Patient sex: F
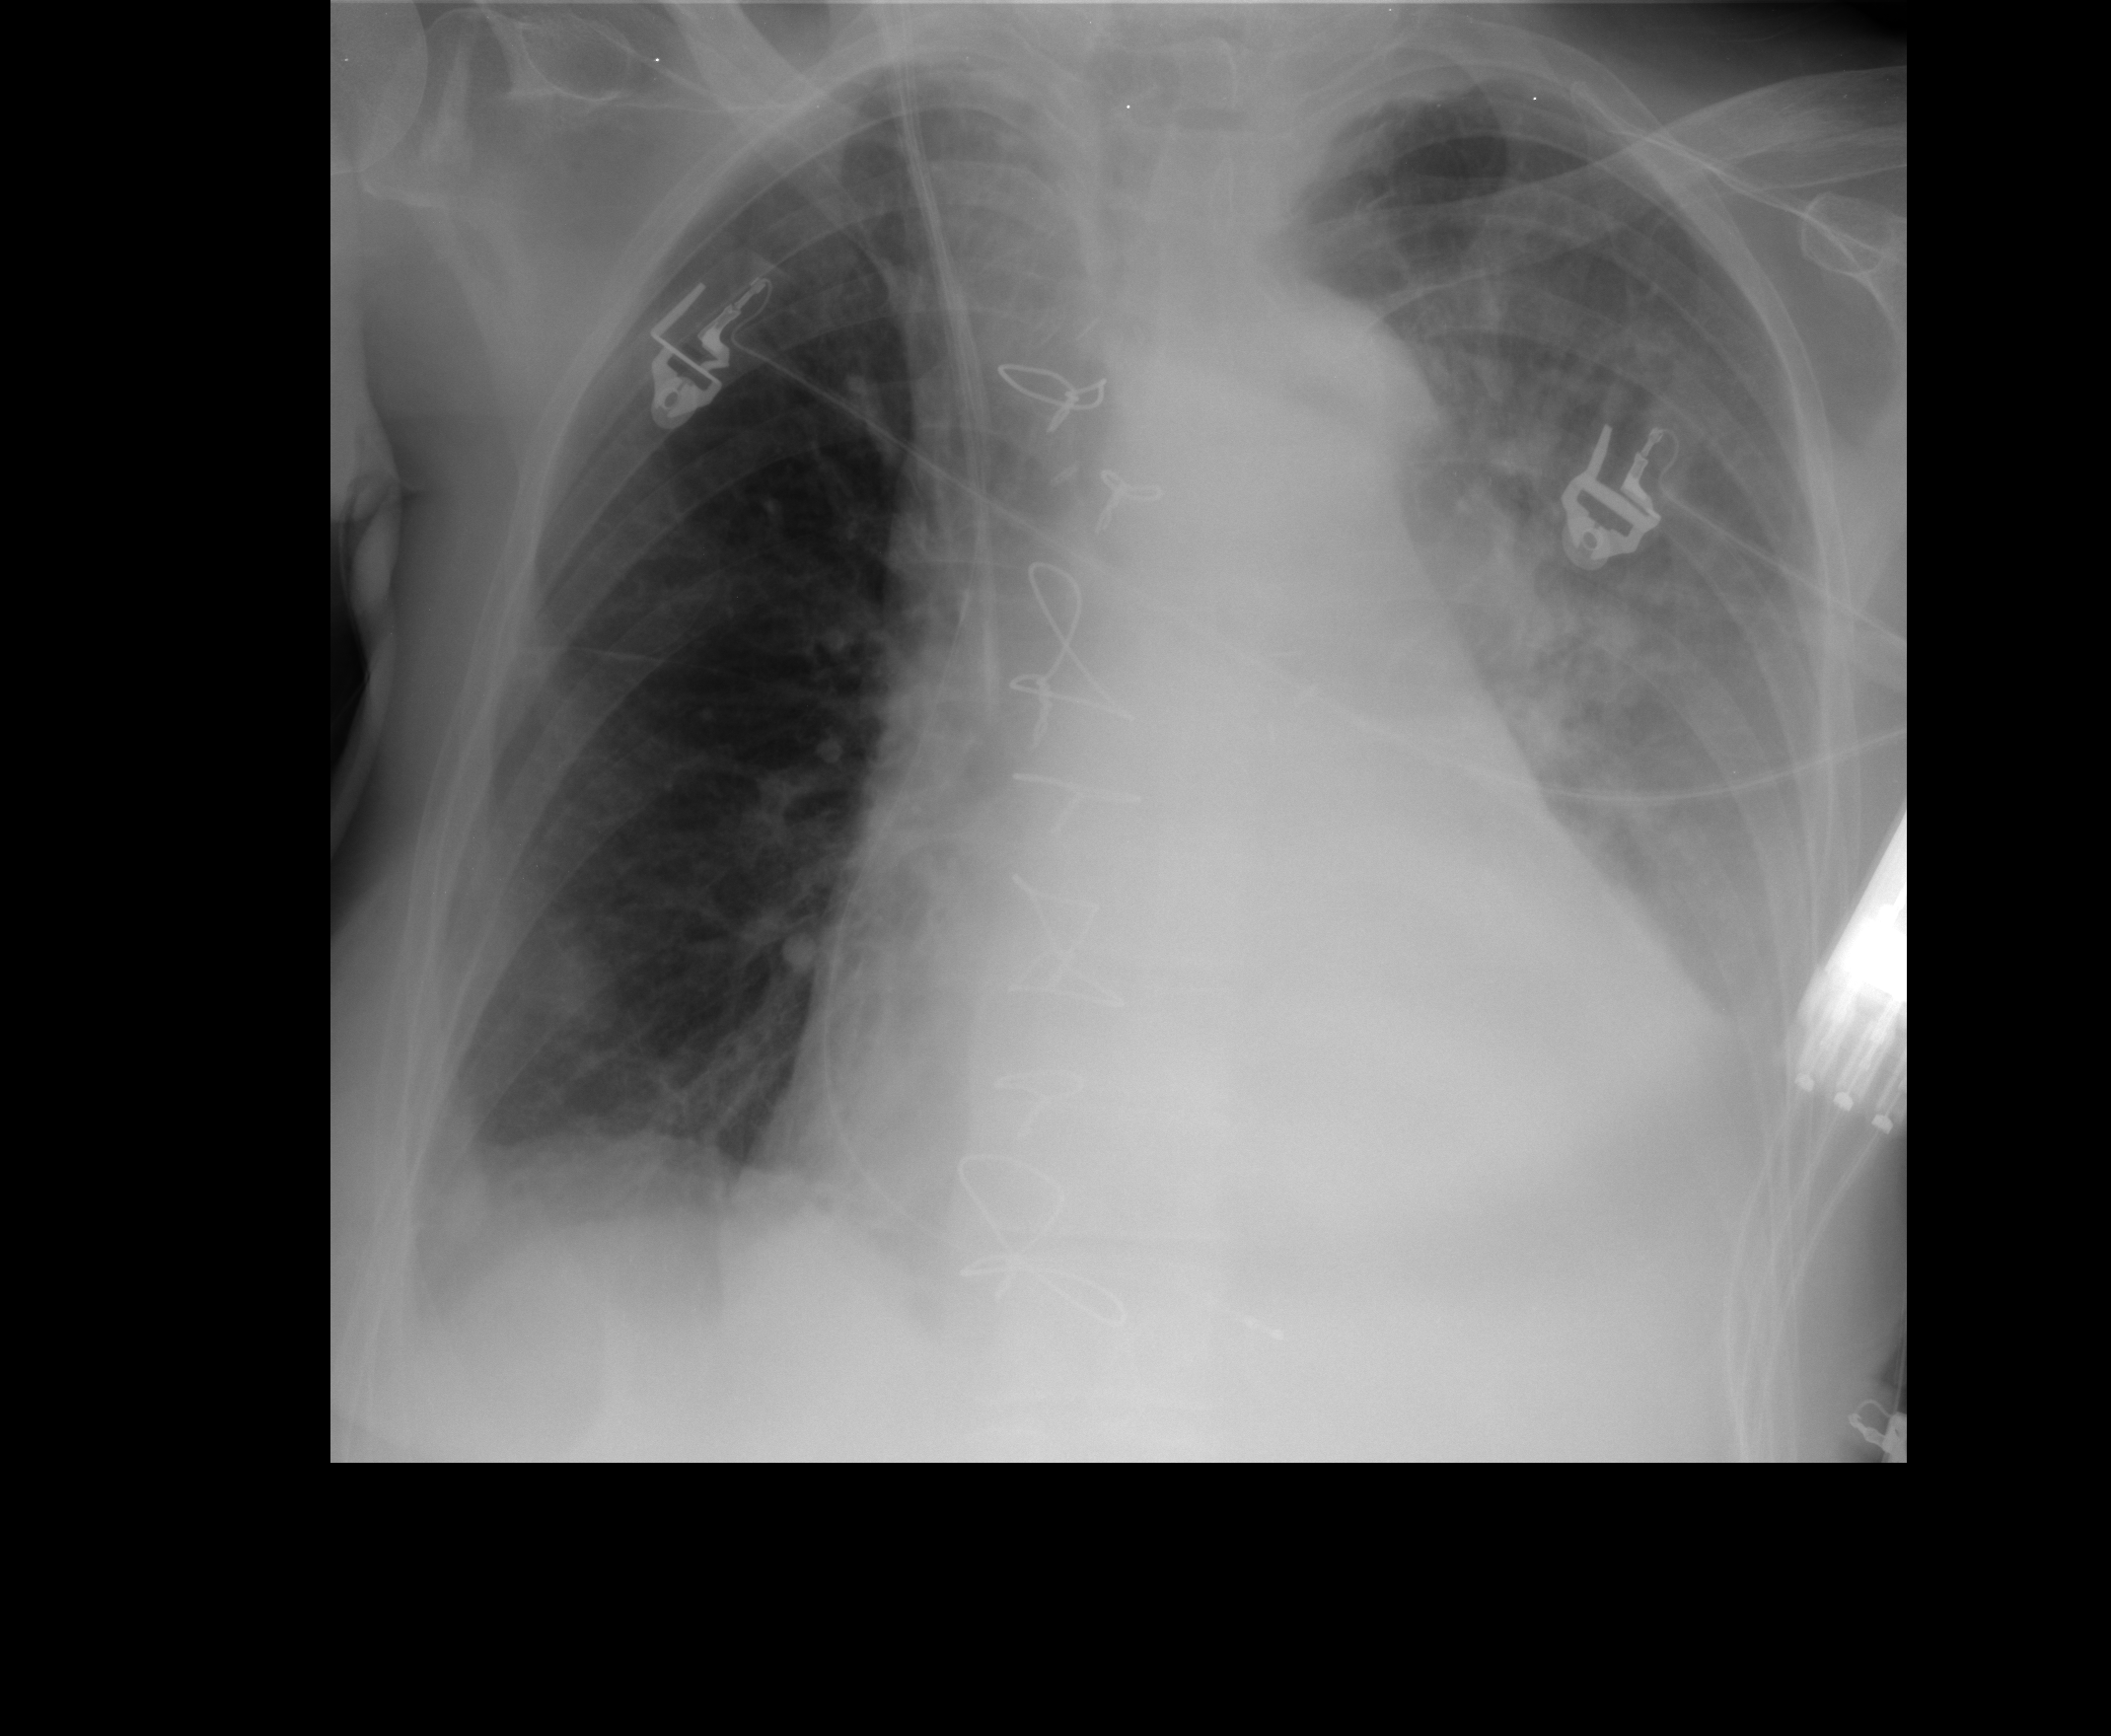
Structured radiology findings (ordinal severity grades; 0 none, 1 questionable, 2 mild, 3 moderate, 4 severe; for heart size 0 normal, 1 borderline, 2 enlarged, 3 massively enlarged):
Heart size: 3
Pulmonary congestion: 2
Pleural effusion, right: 2
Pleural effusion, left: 3
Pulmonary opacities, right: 0
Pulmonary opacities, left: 1
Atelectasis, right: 2
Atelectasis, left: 2